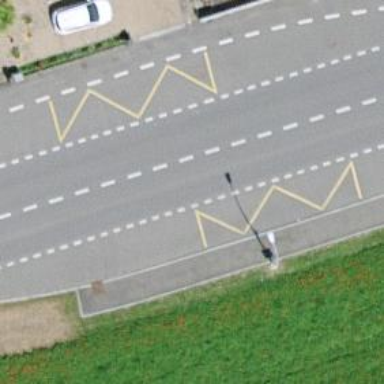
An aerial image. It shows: Asphalt road classified as primary highway.